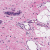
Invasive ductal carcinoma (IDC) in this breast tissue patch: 0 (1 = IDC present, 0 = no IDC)